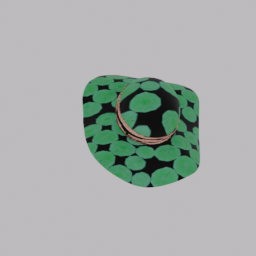
Label: people